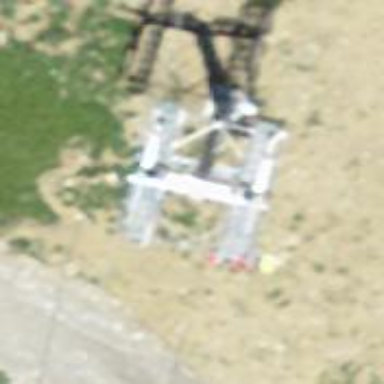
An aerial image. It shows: Pylon for aerialway.